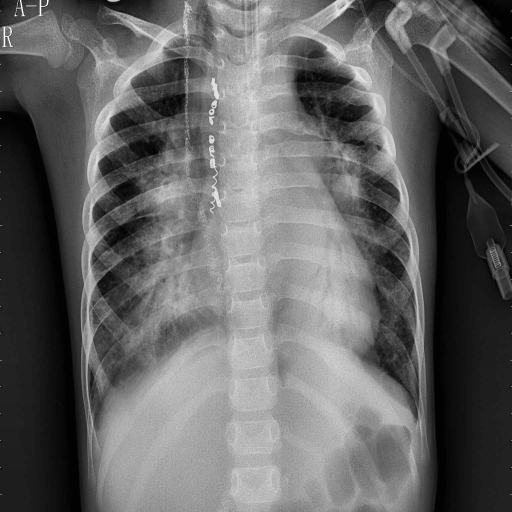
Finding: PNEUMONIA